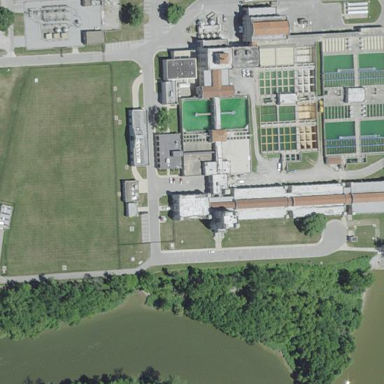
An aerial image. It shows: Man-made water works facility.